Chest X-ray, PA view. Patient: 22 years old, sex M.
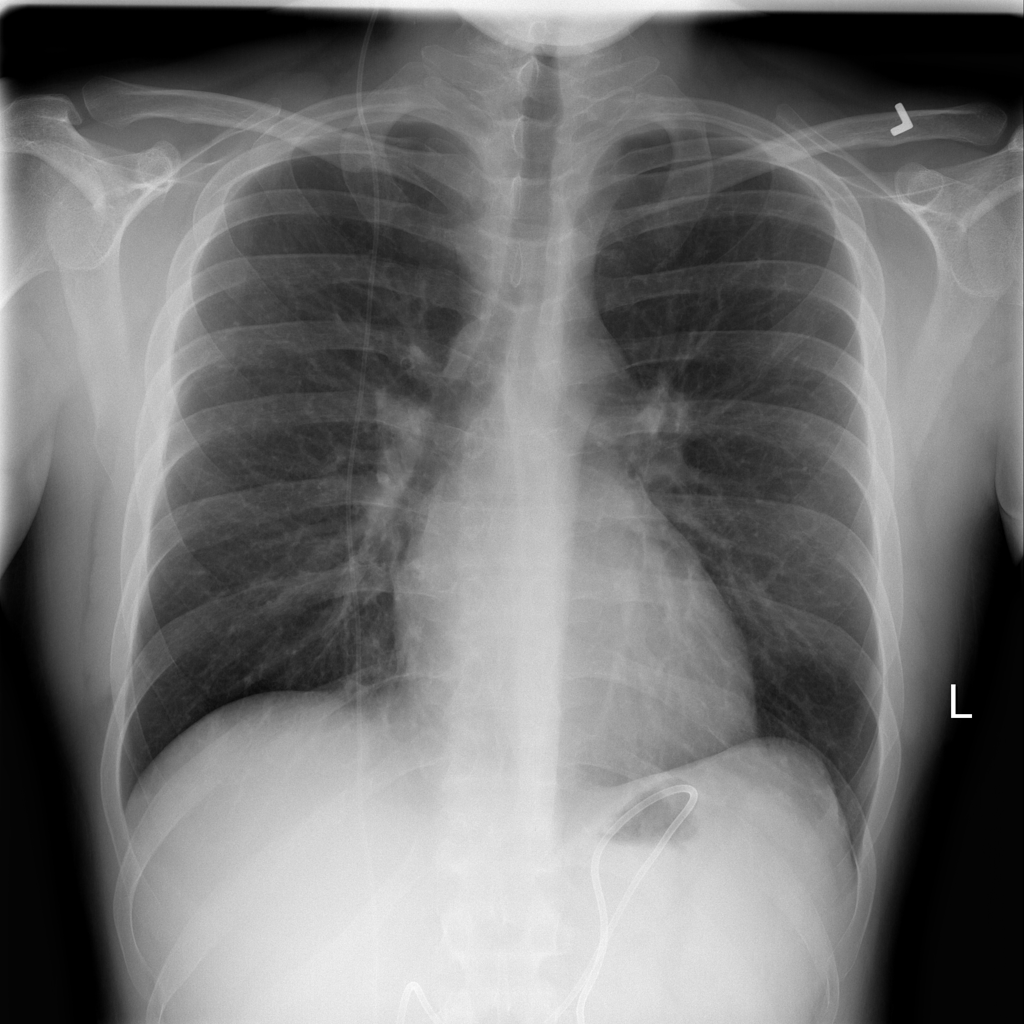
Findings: No Finding